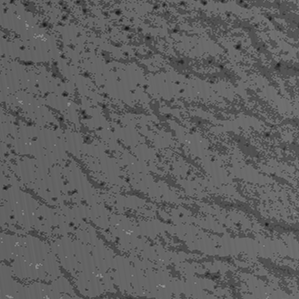
Label: frost